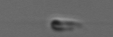
Label: flagellate_morphotype3